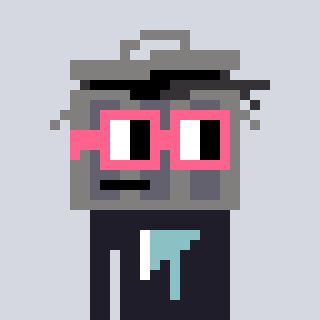
a pixel art character with square pink glasses, a trashcan-shaped head and a grayscale-colored body on a cool background